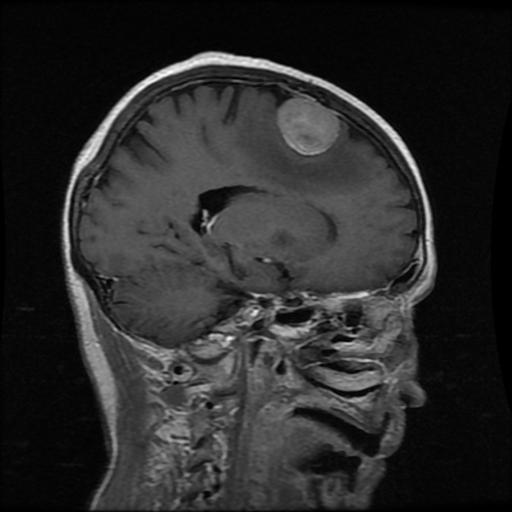
Label: meningioma